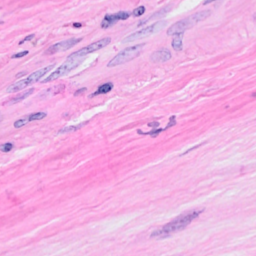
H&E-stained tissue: Breast